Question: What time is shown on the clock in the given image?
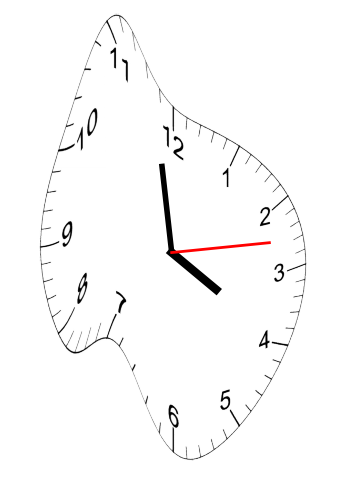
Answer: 03:58:13